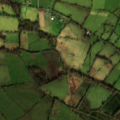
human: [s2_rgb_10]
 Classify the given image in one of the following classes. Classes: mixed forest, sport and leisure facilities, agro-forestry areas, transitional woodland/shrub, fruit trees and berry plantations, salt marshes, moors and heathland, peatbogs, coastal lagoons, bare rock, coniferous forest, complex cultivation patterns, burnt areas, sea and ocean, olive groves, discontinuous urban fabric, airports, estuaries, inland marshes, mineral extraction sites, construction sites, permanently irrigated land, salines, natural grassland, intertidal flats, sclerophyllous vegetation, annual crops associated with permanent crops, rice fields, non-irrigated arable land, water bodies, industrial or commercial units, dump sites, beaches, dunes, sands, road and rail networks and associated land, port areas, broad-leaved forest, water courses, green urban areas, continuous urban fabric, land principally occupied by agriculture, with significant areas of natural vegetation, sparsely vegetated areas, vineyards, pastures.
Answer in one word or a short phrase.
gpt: pastures, land principally occupied by agriculture, with significant areas of natural vegetation, broad-leaved forest, mixed forest